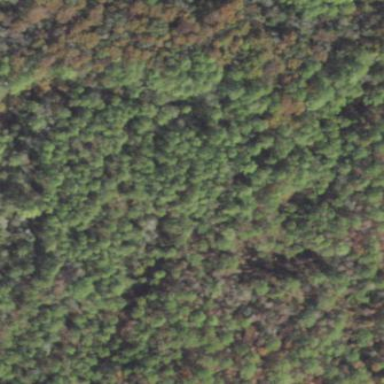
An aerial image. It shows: Forest dominated by needle-leaved trees.